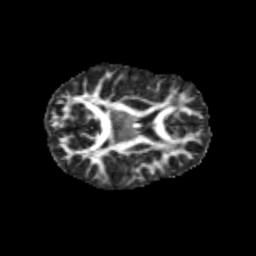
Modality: FA
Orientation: axial
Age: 12
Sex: female
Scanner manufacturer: siemens
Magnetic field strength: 3 T
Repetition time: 3.8 s
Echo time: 0.07 s